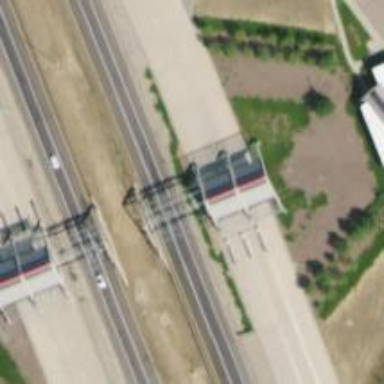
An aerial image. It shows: Toll gantry on the road.